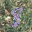
Label: 8